Field crop: tomato
Growth stage: 1
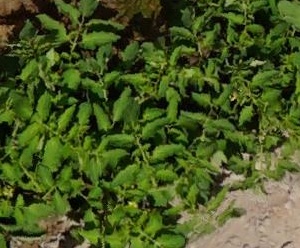
Species: tomato